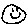
Label: smiley face